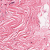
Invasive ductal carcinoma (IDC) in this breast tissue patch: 0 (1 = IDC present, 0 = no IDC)